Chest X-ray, AP view. Patient: 80 years old, sex F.
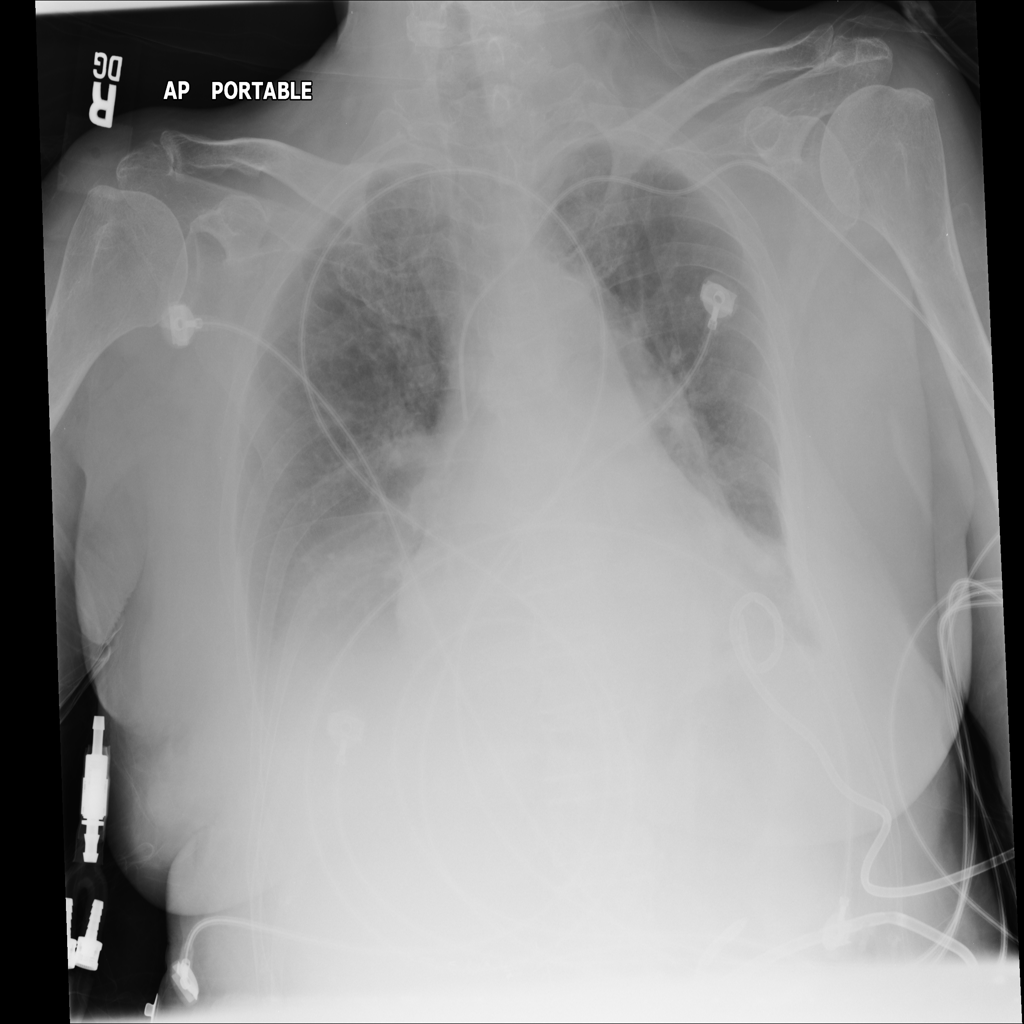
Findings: No Finding